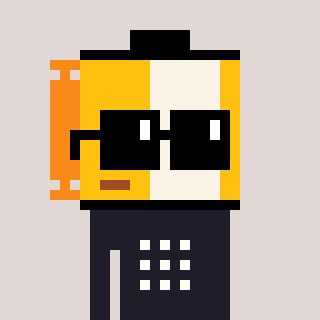
a pixel art character with square black sunglasses, a film roll-shaped head and a grayscale-colored body on a warm background